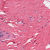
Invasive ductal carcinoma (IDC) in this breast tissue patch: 0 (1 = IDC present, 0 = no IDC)